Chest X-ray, PA view. Patient: 62 years old, sex F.
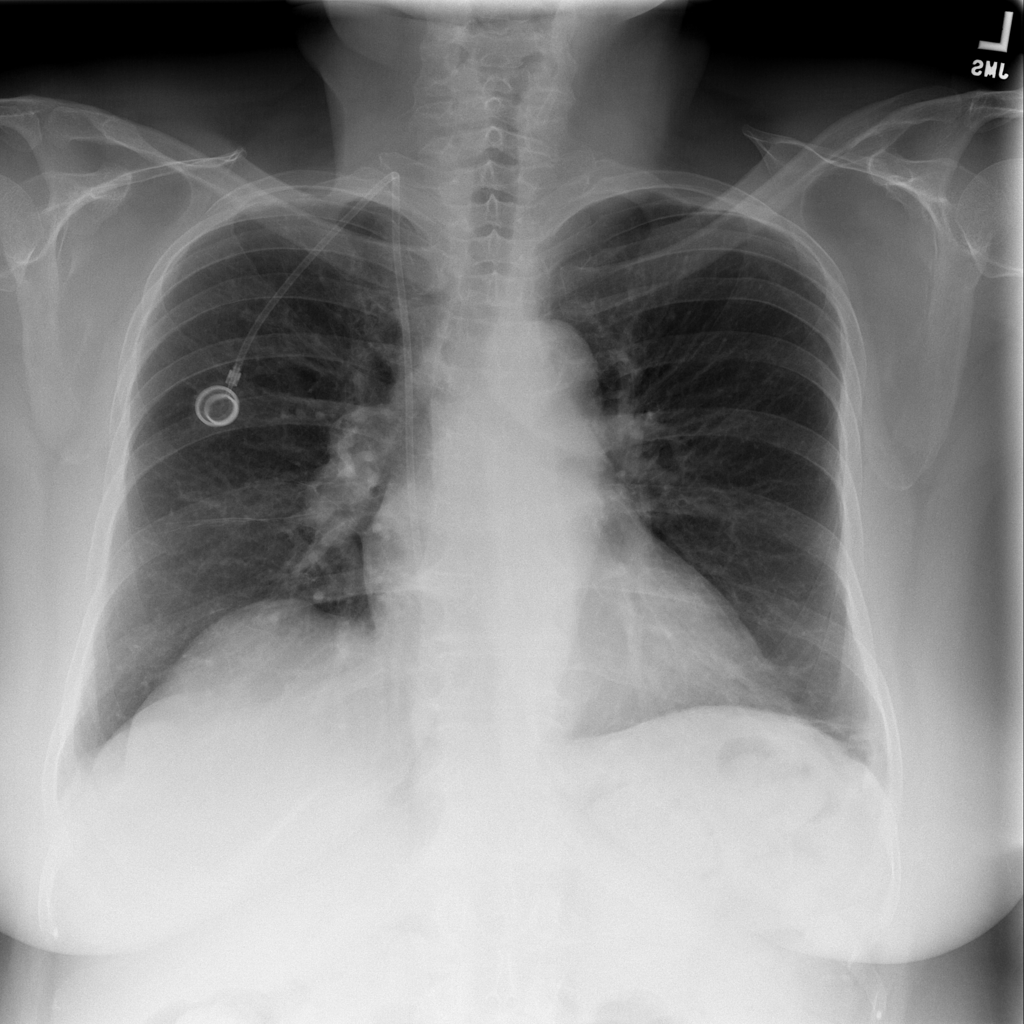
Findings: No Finding